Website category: movie
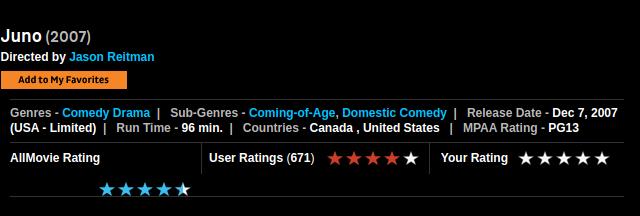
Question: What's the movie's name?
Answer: Juno

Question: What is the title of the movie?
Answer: Juno

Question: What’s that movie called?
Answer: Juno

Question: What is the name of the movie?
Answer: Juno

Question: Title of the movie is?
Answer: Juno

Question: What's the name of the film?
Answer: Juno

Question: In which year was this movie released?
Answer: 2007

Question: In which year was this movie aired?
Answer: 2007

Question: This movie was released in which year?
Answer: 2007

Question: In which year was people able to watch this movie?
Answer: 2007

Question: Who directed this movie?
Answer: Jason Reitman

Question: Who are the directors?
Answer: Jason Reitman

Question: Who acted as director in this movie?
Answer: Jason Reitman

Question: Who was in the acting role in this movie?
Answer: Jason Reitman

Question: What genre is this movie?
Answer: Comedy Drama

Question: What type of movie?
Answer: Comedy Drama

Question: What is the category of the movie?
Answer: Comedy Drama

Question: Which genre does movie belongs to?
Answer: Comedy Drama

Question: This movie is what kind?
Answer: Comedy Drama

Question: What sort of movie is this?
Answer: Comedy Drama

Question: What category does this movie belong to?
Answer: Comedy Drama

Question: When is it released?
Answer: Dec 7, 2007 (USA - Limited)

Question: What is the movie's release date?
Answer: Dec 7, 2007 (USA - Limited)

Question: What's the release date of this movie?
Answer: Dec 7, 2007 (USA - Limited)

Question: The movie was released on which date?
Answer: Dec 7, 2007 (USA - Limited)

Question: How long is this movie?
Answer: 96 min.

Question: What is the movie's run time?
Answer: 96 min.

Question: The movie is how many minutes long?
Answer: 96 min.

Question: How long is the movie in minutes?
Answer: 96 min.

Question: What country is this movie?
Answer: Canada , United States

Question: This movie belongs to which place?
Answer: Canada , United States

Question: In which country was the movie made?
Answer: Canada , United States

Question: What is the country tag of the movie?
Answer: Canada , United States

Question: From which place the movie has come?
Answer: Canada , United States